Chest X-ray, PA view. Patient: 60 years old, sex M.
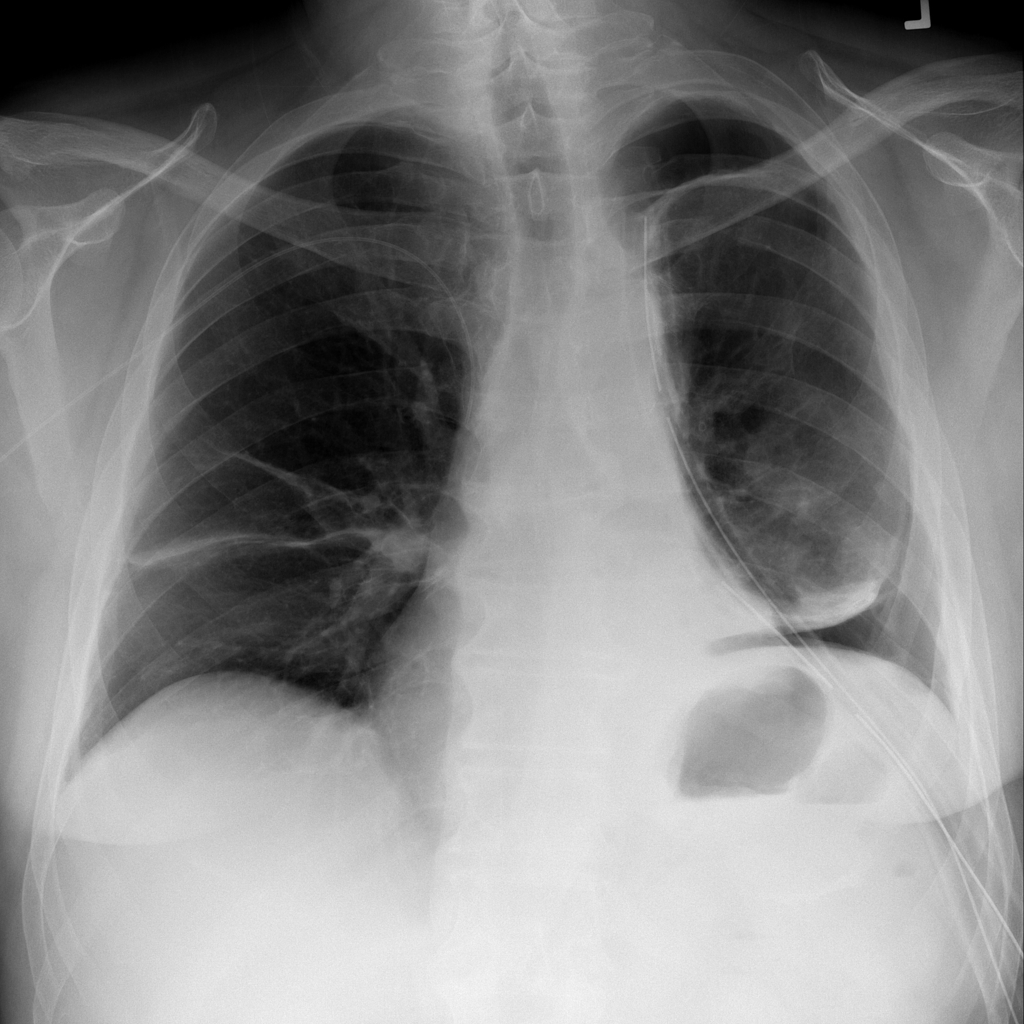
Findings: Atelectasis, Pneumothorax